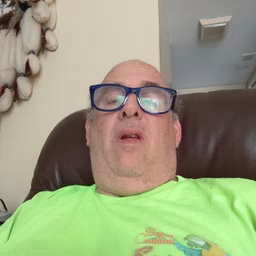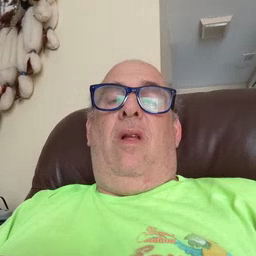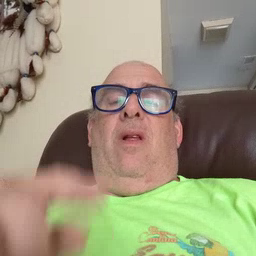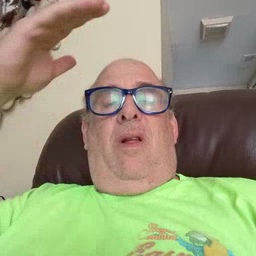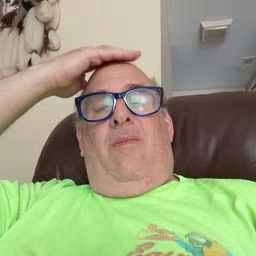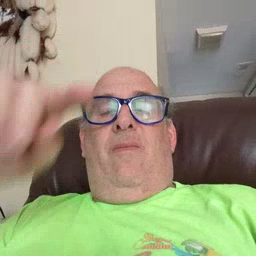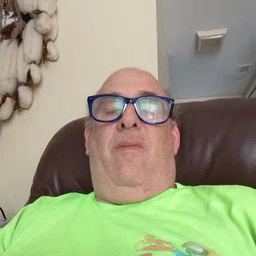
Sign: hat